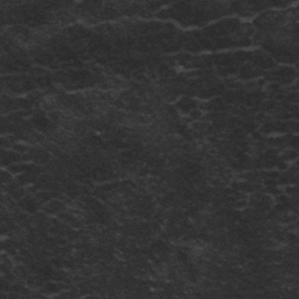
Label: frost